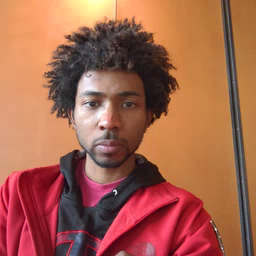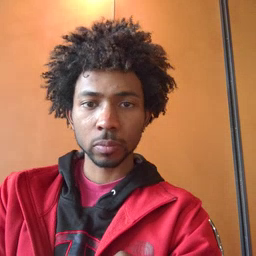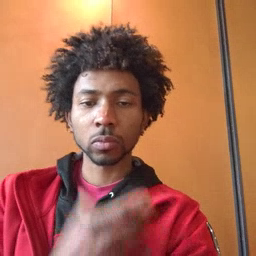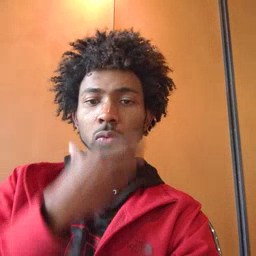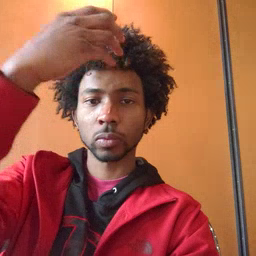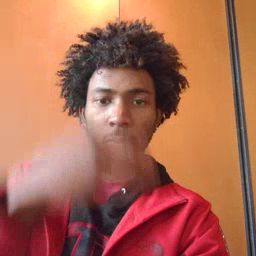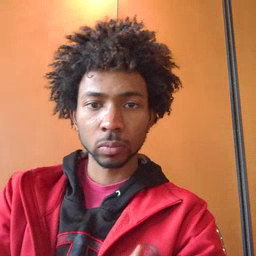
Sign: giraffe